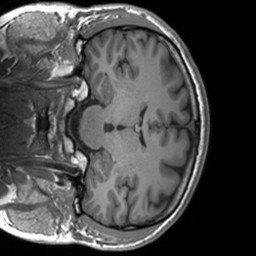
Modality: T1w
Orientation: coronal
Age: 29
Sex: male
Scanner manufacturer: siemens
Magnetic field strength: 3 T
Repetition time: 1.9 s
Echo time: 0.00226 s